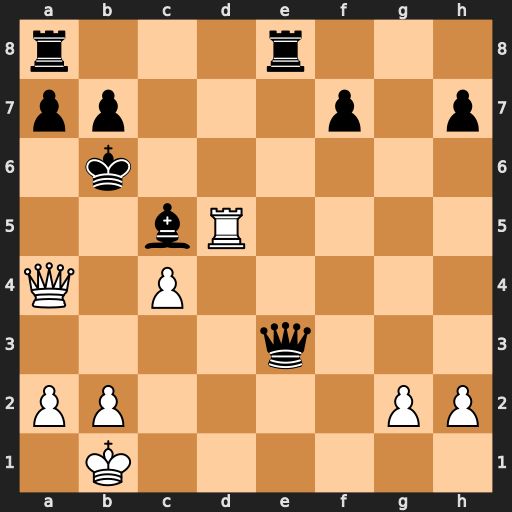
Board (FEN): r3r3/pp3p1p/1k6/2bR4/Q1P5/4q3/PP4PP/1K6
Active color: w
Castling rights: -
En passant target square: -
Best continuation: Qb5+ Kc7 Rd7+ Kc8 Qxb7#